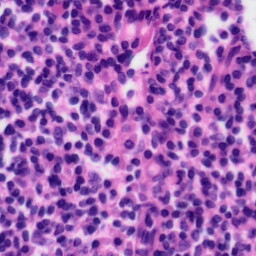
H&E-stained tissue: Tonsil